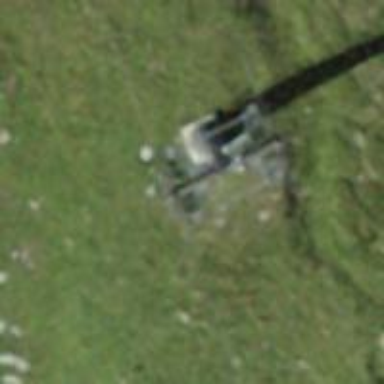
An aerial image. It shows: Pylon for aerialway.